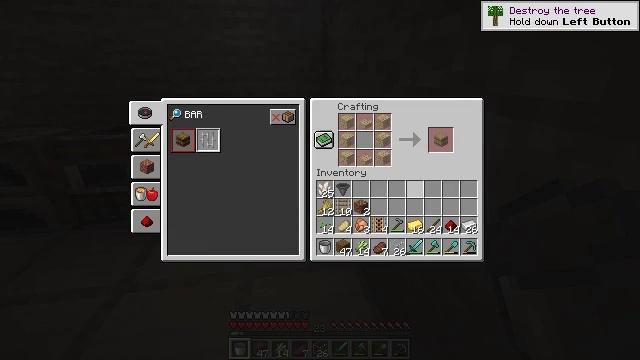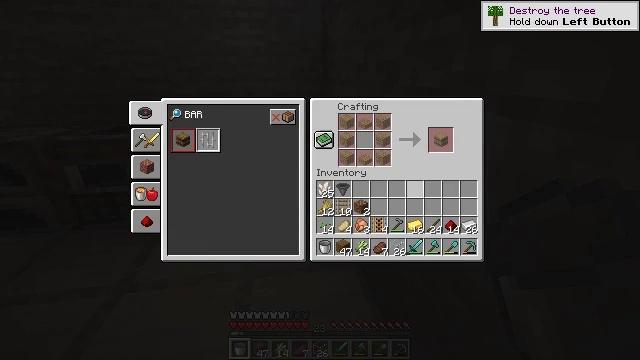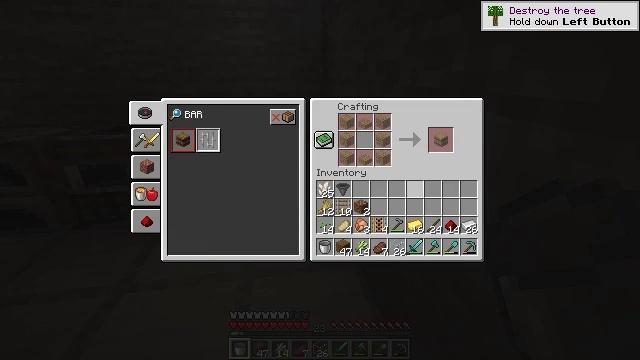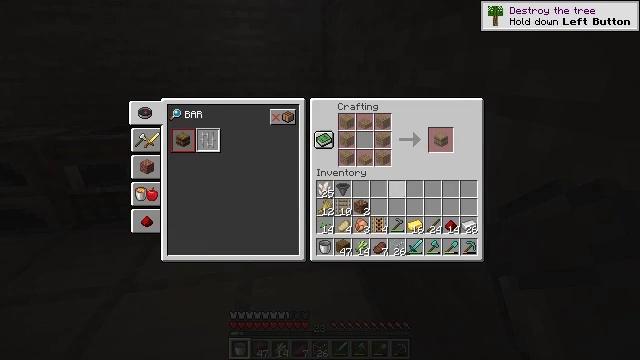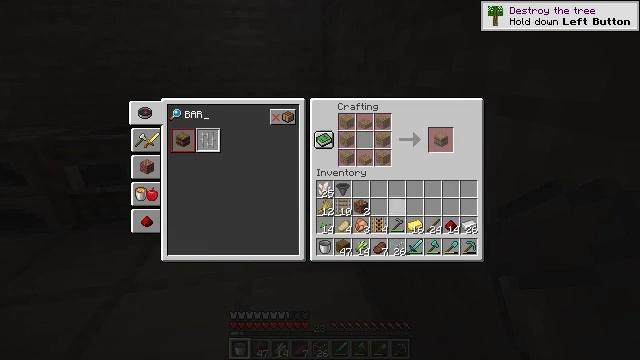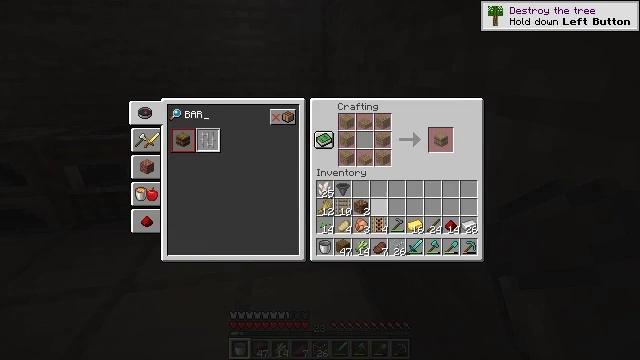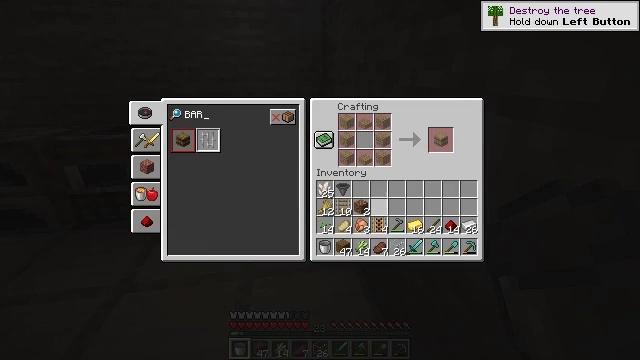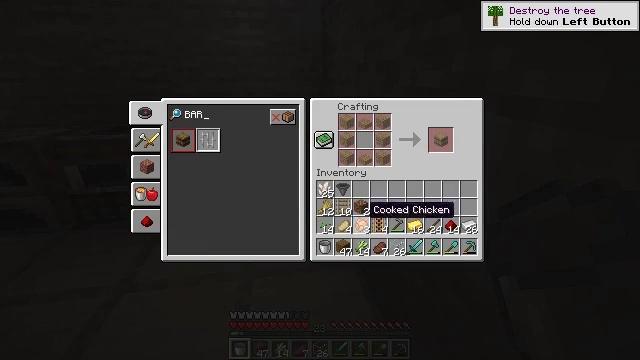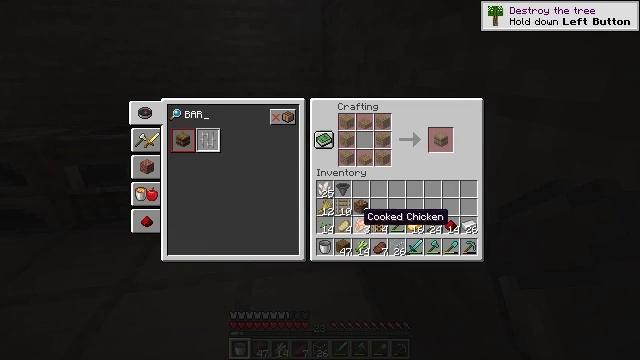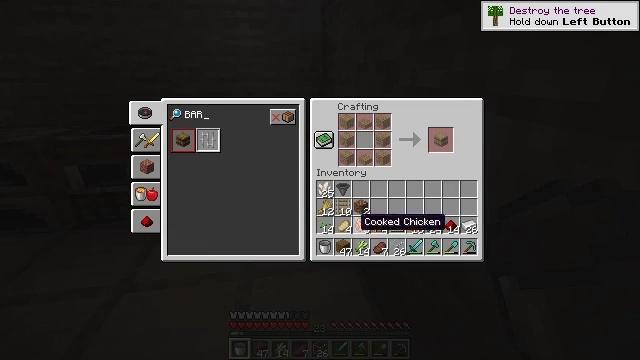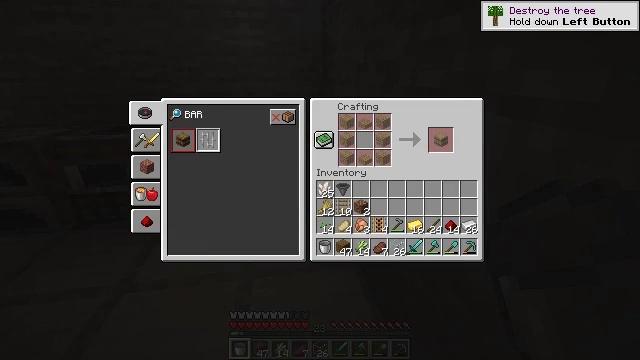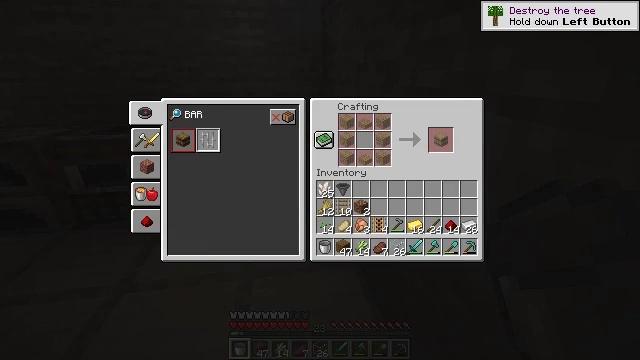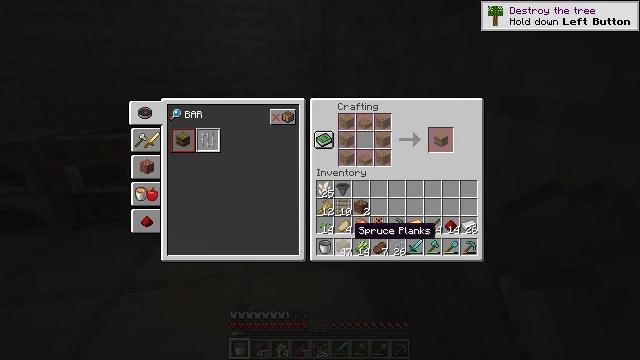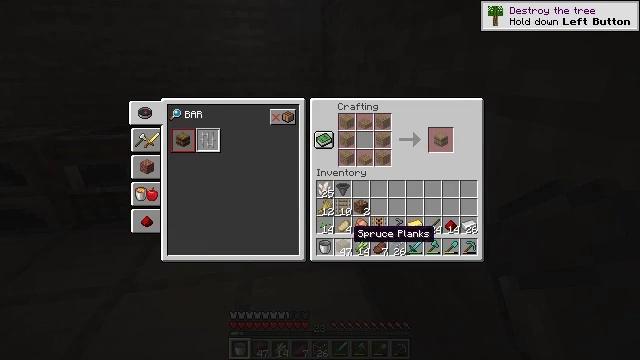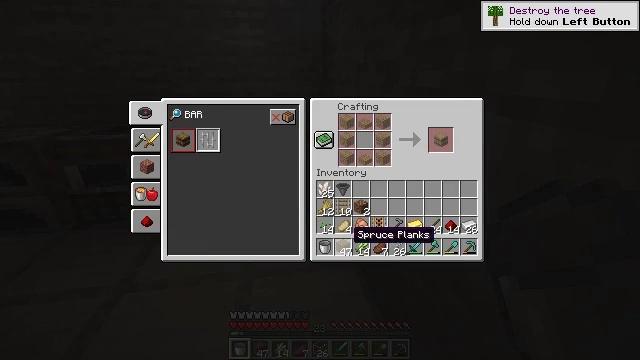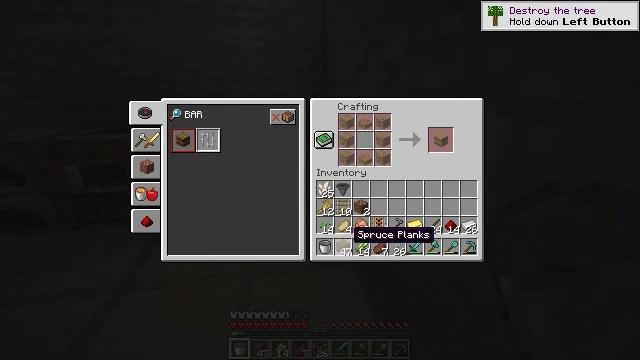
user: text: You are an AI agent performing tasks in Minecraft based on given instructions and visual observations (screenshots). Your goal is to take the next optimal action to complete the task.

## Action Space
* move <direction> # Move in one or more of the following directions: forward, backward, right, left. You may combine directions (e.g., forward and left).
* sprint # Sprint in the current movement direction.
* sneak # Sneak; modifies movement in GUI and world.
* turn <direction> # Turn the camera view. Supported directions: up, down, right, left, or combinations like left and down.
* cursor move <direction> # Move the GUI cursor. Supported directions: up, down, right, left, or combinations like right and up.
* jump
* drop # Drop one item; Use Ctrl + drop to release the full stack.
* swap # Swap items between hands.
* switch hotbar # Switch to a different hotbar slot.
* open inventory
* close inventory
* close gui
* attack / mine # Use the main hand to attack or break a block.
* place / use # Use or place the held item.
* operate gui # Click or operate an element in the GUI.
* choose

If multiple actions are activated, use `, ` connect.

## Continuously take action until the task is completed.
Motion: motion action
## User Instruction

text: Craft a spruce slab.
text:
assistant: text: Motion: no_op
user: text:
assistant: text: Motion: no_op
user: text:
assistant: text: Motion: turn left
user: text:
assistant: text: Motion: turn left
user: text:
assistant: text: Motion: no_op
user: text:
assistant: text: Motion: turn left and down
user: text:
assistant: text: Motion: turn left and down
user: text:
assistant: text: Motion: turn down
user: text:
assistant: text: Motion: no_op
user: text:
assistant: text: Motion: no_op
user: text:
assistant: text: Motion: no_op
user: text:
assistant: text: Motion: no_op
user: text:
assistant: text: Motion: no_op
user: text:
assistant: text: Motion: no_op
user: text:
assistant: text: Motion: no_op
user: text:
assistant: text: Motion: no_op
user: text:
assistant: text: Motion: no_op
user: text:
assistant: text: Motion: no_op
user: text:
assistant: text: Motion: no_op
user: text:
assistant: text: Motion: no_op
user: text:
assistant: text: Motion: no_op
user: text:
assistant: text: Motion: no_op
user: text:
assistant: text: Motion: no_op
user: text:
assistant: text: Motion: no_op
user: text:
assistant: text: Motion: attack / mine
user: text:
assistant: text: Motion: attack / mine
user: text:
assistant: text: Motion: no_op
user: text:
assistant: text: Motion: no_op
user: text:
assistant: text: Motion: turn up
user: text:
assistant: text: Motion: turn right and up